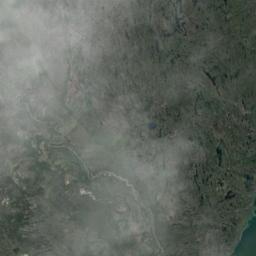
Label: cloud